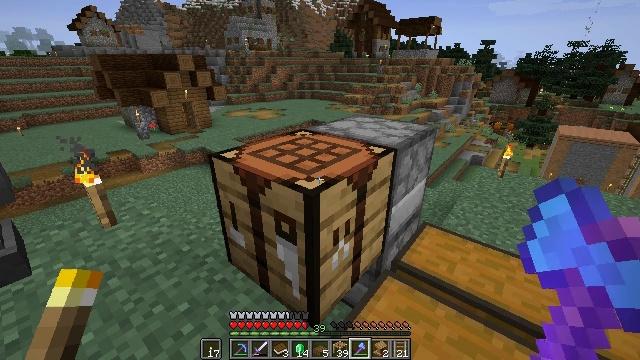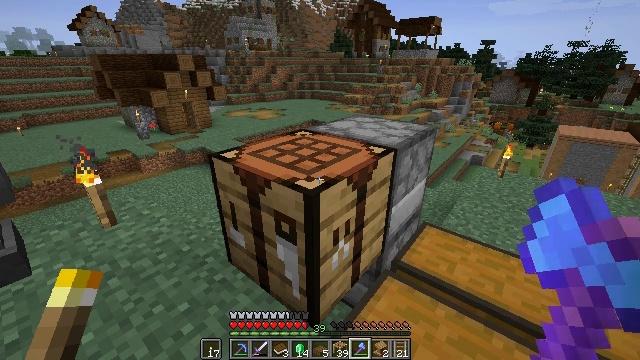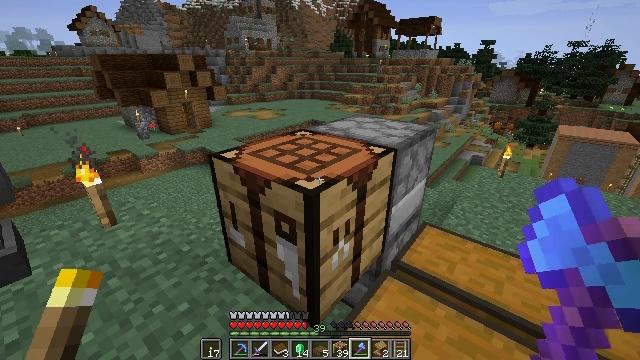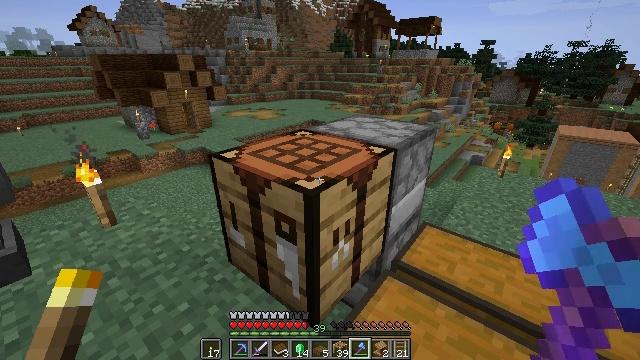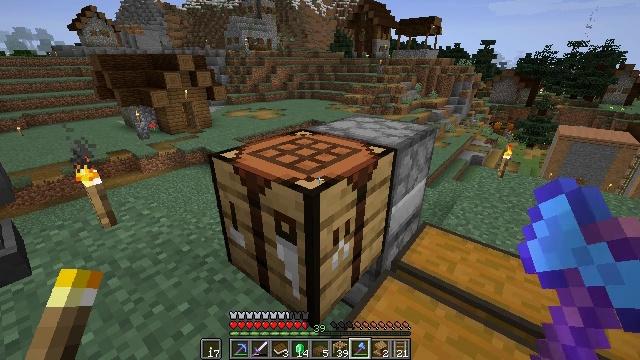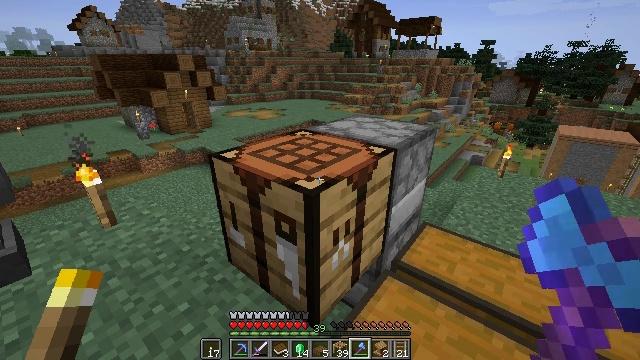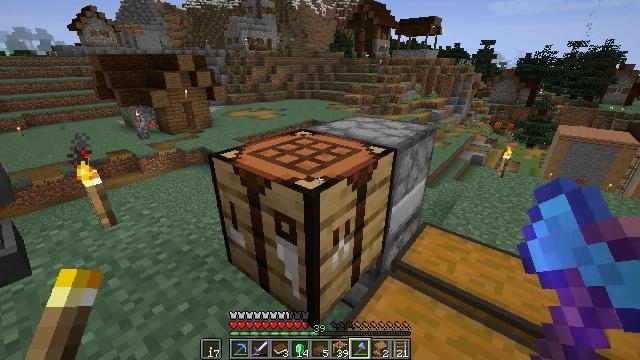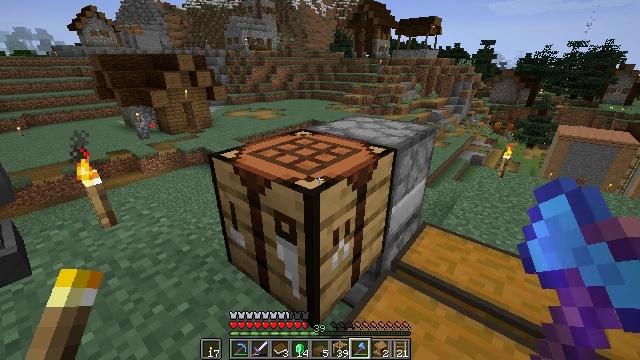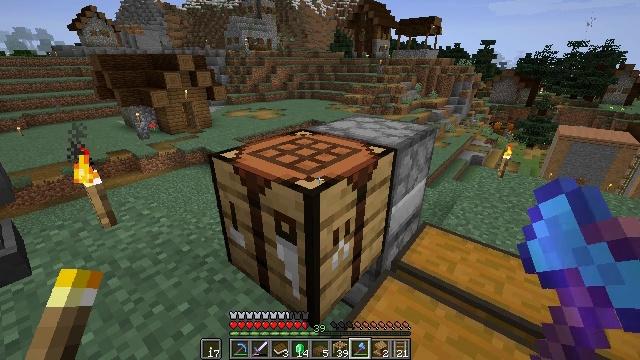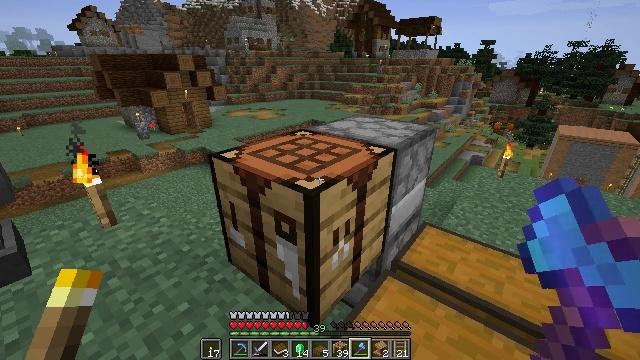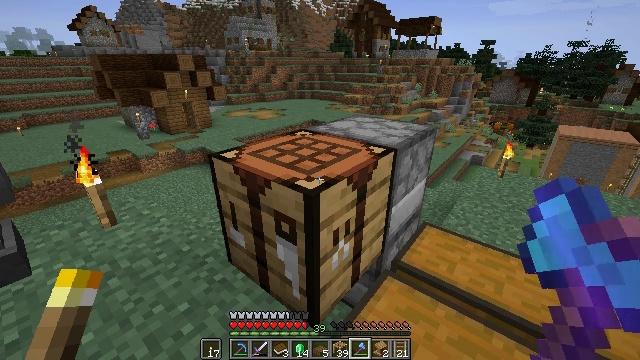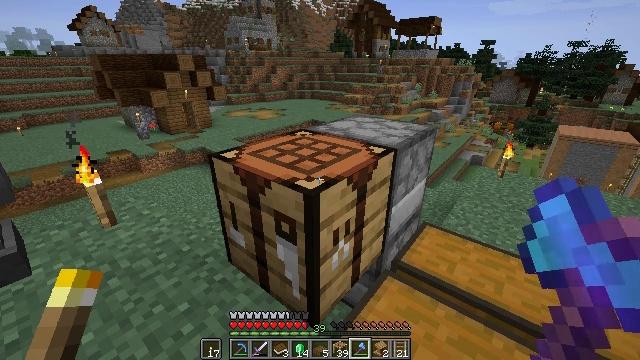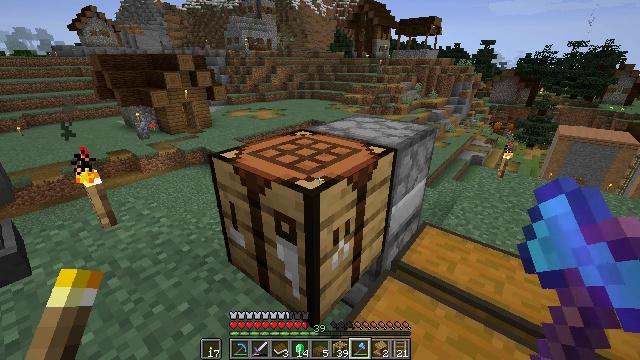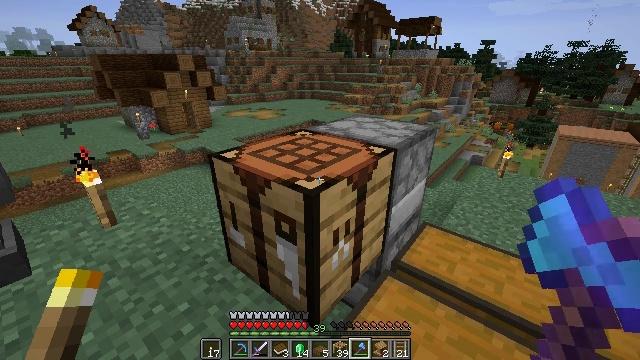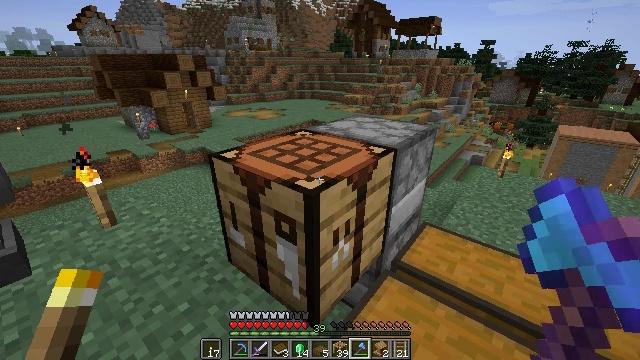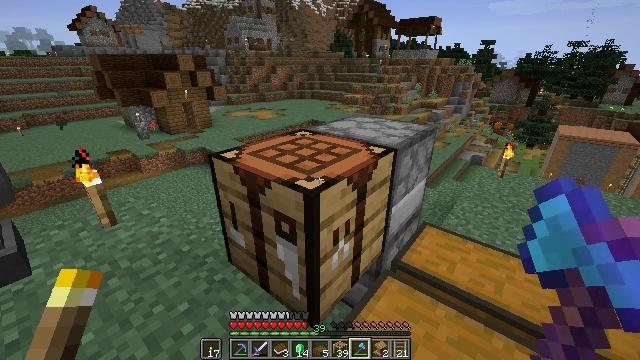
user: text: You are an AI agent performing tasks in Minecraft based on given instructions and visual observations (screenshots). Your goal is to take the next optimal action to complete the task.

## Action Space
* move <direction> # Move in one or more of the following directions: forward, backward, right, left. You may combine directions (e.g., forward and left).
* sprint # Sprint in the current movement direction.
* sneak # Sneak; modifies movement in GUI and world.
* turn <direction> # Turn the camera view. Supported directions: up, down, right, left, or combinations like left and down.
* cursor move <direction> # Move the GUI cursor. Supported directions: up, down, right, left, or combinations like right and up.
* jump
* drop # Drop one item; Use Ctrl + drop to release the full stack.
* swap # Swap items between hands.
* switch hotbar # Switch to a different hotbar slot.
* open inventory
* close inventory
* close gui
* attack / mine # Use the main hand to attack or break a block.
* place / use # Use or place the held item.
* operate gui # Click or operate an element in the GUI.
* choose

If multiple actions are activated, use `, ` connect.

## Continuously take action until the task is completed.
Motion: motion action
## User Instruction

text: Gather the spruce slab by holding left button.
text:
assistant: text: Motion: no_op
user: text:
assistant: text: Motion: no_op
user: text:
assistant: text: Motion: no_op
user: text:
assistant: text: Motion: no_op
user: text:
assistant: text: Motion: no_op
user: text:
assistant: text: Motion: no_op
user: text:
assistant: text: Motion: no_op
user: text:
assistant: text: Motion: no_op
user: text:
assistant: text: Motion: no_op
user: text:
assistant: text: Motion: no_op
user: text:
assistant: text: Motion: no_op
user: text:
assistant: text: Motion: no_op
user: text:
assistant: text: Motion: no_op
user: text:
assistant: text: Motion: no_op
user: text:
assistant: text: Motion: no_op
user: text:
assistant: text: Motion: no_op
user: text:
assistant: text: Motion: no_op
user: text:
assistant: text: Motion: no_op
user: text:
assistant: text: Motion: no_op
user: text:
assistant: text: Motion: no_op
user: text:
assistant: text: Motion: no_op
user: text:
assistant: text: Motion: no_op
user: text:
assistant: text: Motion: no_op
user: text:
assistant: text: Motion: no_op
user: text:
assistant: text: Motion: no_op
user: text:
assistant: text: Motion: no_op
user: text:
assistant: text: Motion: no_op
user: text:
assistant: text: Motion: no_op
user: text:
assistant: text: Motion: no_op
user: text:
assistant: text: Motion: no_op